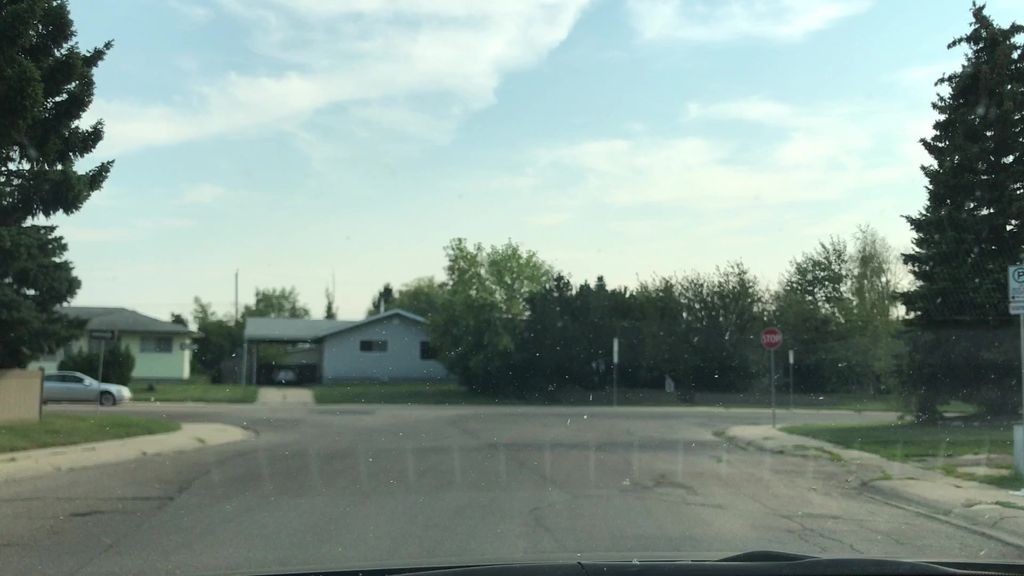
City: edmonton